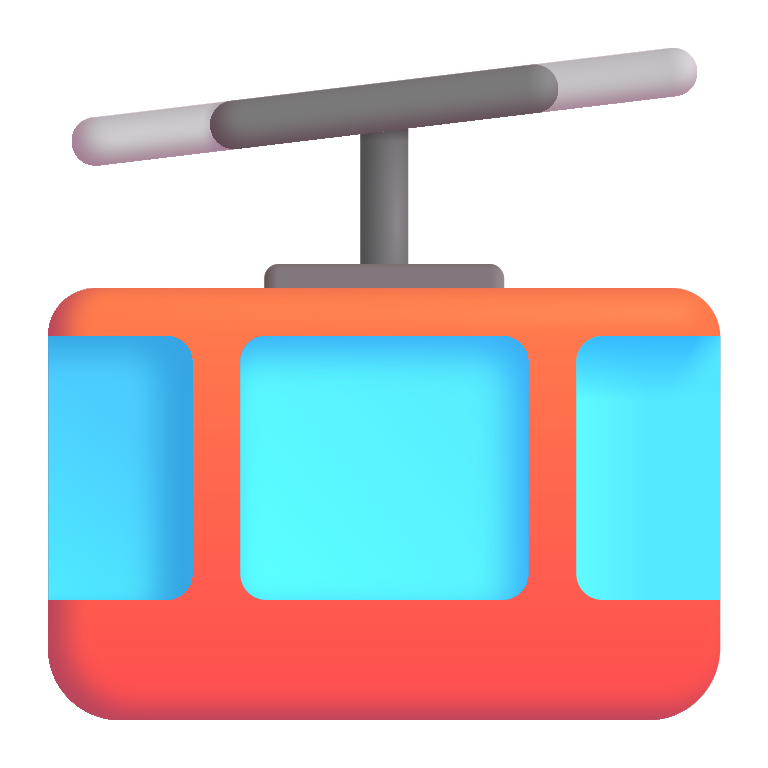
mountain cableway color